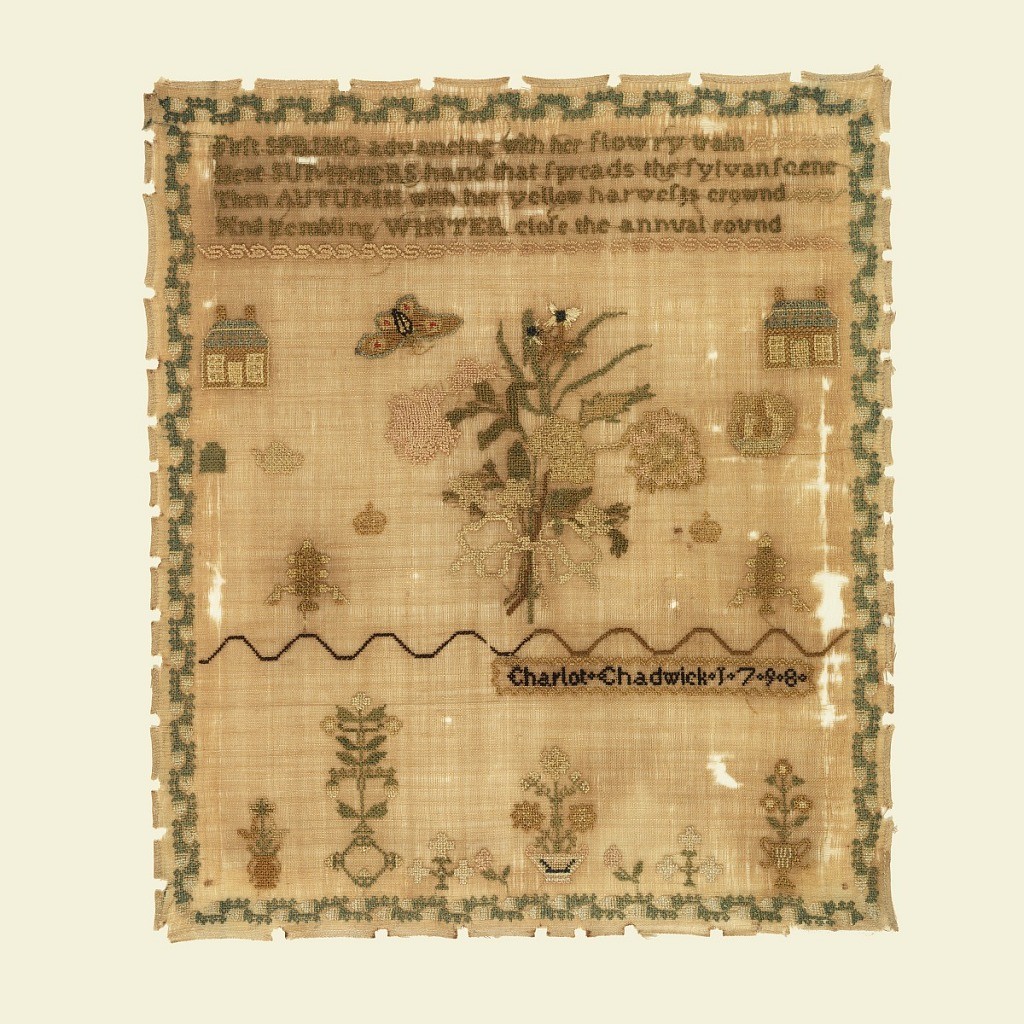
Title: Sampler
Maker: Charlot Chadwick, American
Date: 1798
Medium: silk embroidery on linen foundation Technique: embroidered in cross stitch on plain weave foundation
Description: Spot motifs, including a large bouquet of flowers tied with a ribbon at center, surrounded by two houses, flowers, a butterfly, a crown, and a teapot. On four sides, a stylized strawberry vine border. A verse appears at the top:

First SPRING advancing with her flowry train
Here SUMMERS hand that spreads the sylvan scene
Then AUTUMN with her yellow harvests crownd
And trembling WINTER close the annual round

Charlot Chadwick 1798